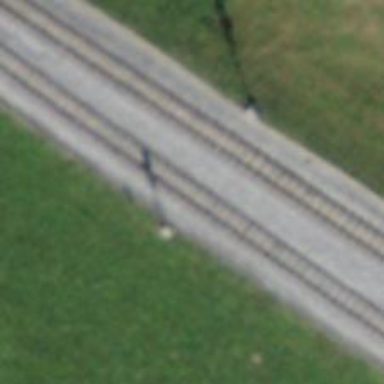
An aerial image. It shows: Narrow-gauge railway track with 1 electrified contact line.